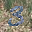
Label: 3